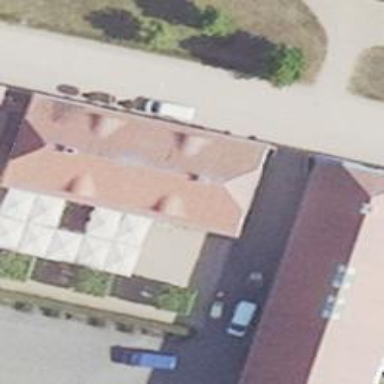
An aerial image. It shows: Restaurant in building.